Question: I have multiple views in my activity, including 2 vertical (1 row) 'RecyclerViews'. I disabled the scrolling on the RecyclerViews with 'setNestedScrollingEnabled(false)' and just want to make the whole activity scrollable.
That doesn't work as expected. Touching views outside of the 'RecyclerViews' (my 'AppBarLayout') triggers the scrolling, but as soon as I try to scroll within one of the 'RecyclerViews', its not working anymore. Do I have to pass the touch event to my main view or is there any other solution?
My layout looks like this (stripped):
'''
<android.support.design.widget.AppBarLayout>
<android.support.design.widget.CollapsingToolbarLayout>
<RelativeLayout>
<ImageView>
<LinearLayout>
<TextView />
<TextView />
</LinearLayout>
</RelativeLayout>
<android.support.v7.widget.Toolbar />
</android.support.design.widget.CollapsingToolbarLayout>
</android.support.design.widget.AppBarLayout>
<LinearLayout>
<LinearLayout
android:layout_width="0dp"
android:layout_height="wrap_content"
android:layout_weight="1">
<Button />
<android.support.v7.widget.RecyclerView
android:layout_width="match_parent"
android:layout_height="wrap_content"
android:clipToPadding="false"
android:scrollbars="none" />
</LinearLayout>
<LinearLayout
android:layout_width="0dp"
android:layout_height="wrap_content"
android:layout_weight="1">
<Button />
<android.support.v7.widget.RecyclerView
android:layout_width="match_parent"
android:layout_height="wrap_content"
android:clipToPadding="false"
android:scrollbars="none" />
</LinearLayout>
</LinearLayout>
'''
Edit: Just added a picture. Touching the red part scrolls the whole activity as expected, but touching the blue part doesn't scroll anything.

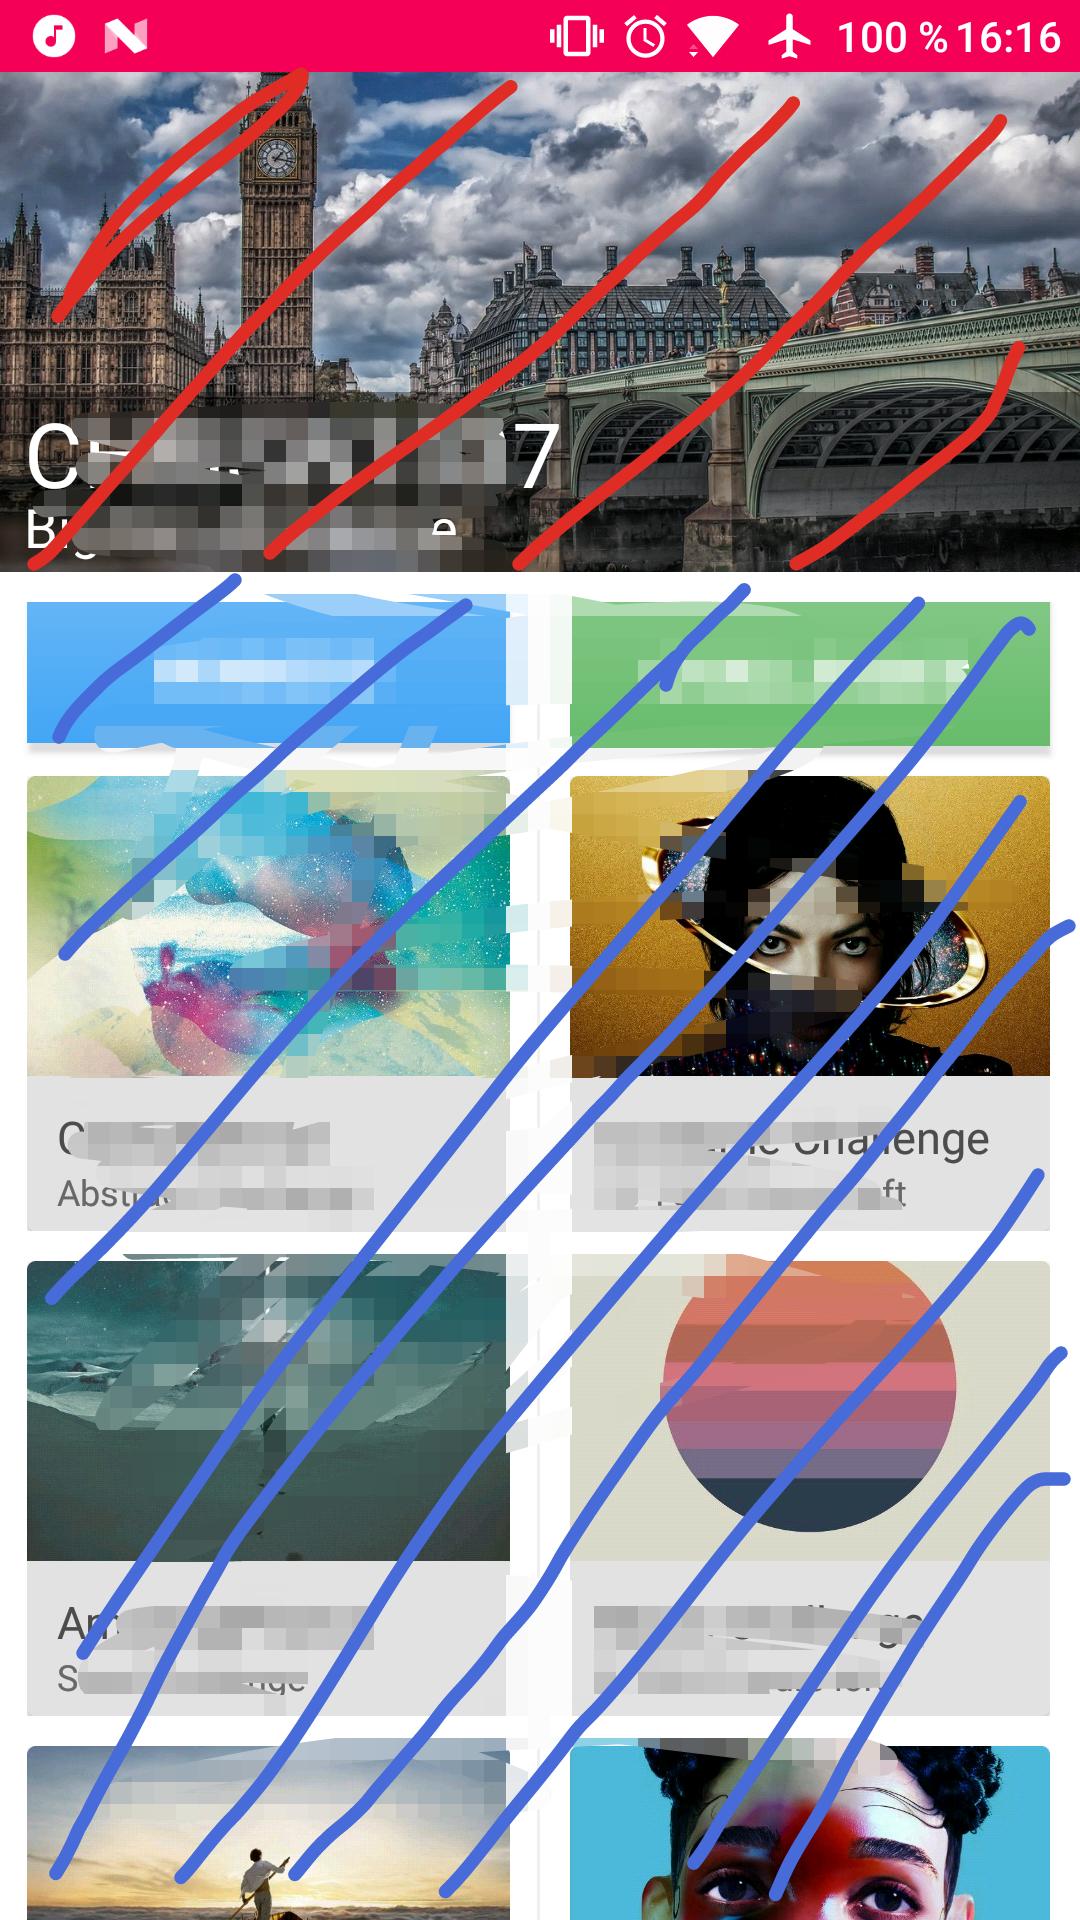
Answer: 1. Use NestedScrollView as a container of your Button and RecyclerView layouts.
2. Set app:layout_behavior="@string/appbar_scrolling_view_behavior" to NestedScrollView
3. Use CoordinatorLayout as a root layout.
'''
<android.support.design.widget.CoordinatorLayout>
<android.support.design.widget.AppBarLayout>
<android.support.design.widget.CollapsingToolbarLayout>
<RelativeLayout>
<ImageView>
<LinearLayout>
<TextView />
<TextView />
</LinearLayout>
</RelativeLayout>
<android.support.v7.widget.Toolbar />
</android.support.design.widget.CollapsingToolbarLayout>
</android.support.design.widget.AppBarLayout>
<android.support.v4.widget.NestedScrollView
android:layout_width="match_parent"
android:layout_height="match_parent"
app:layout_behavior="@string/appbar_scrolling_view_behavior">
<LinearLayout>
<LinearLayout
android:layout_width="0dp"
android:layout_height="wrap_content"
android:layout_weight="1">
<Button />
<android.support.v7.widget.RecyclerView
android:layout_width="match_parent"
android:layout_height="wrap_content"
android:clipToPadding="false"
android:scrollbars="none" />
</LinearLayout>
<LinearLayout
android:layout_width="0dp"
android:layout_height="wrap_content"
android:layout_weight="1">
<Button />
<android.support.v7.widget.RecyclerView
android:layout_width="match_parent"
android:layout_height="wrap_content"
android:clipToPadding="false"
android:scrollbars="none" />
</LinearLayout>
</LinearLayout>
</android.support.v4.widget.NestedScrollView>
</android.support.design.widget.CoordinatorLayout>
'''
Hope this will help~